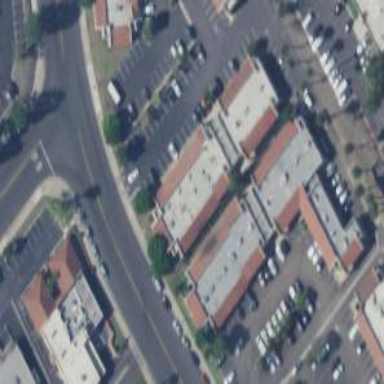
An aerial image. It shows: Commercial building.